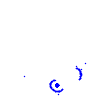
Particle: kaon